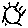
Label: sun